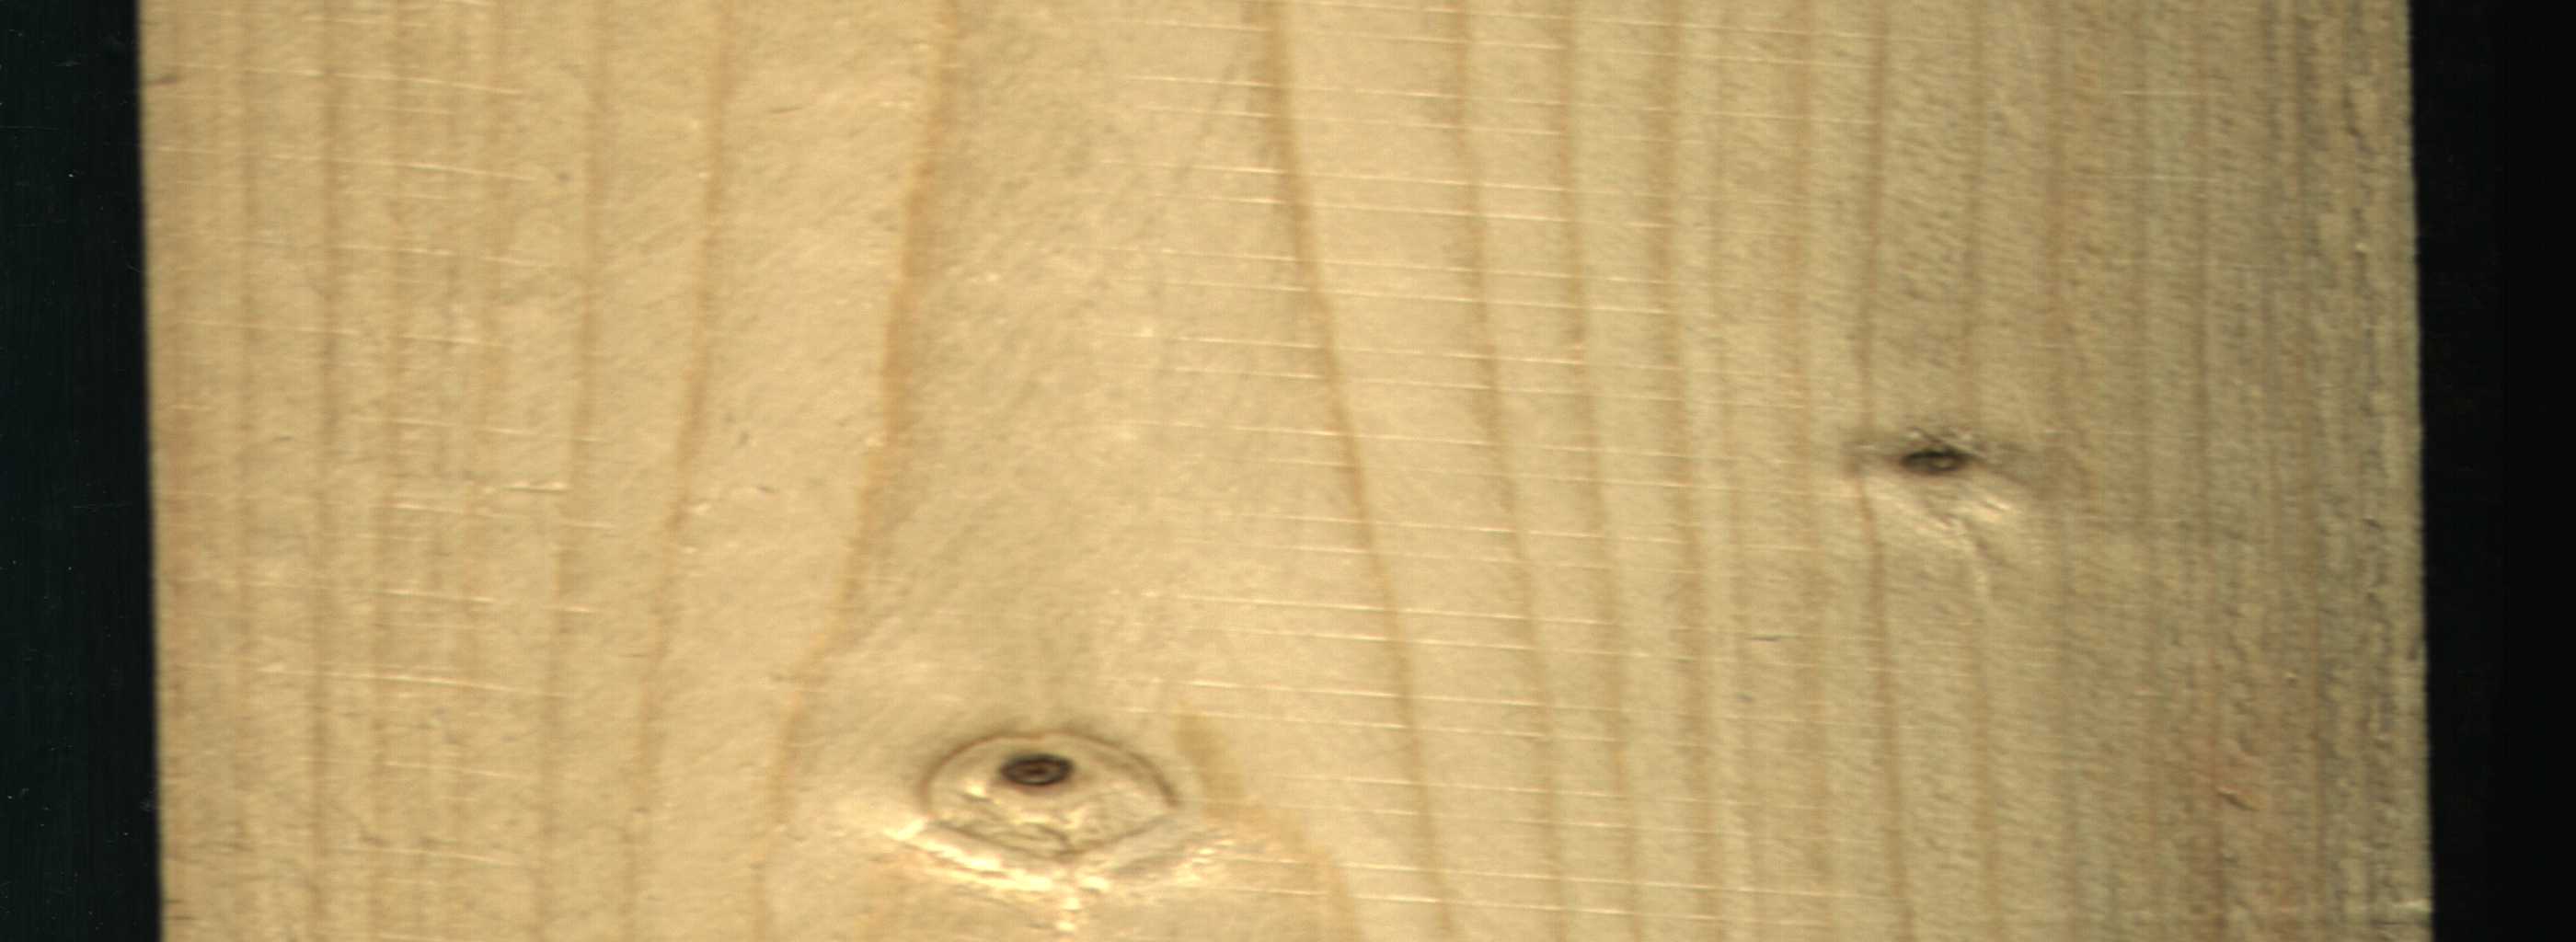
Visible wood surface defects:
Dead_Knot
Live_Knot